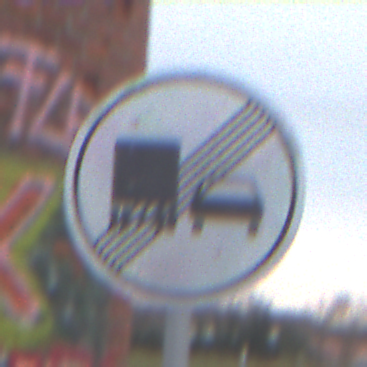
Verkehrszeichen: EndeUeberholverbotKraftfahrzeuge
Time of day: MorningAfternoon
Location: Outdoor (Suburban)
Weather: Overcast
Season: NotSpecified
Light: Natural